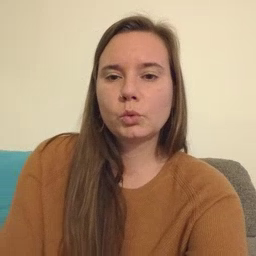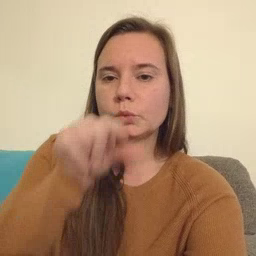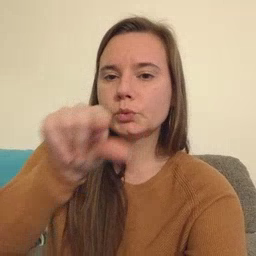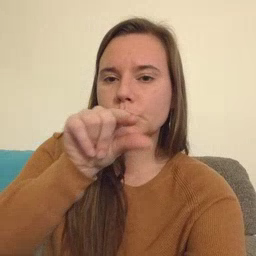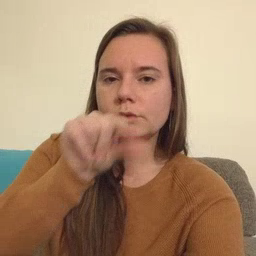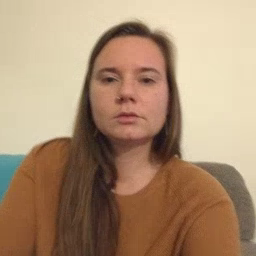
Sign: goose